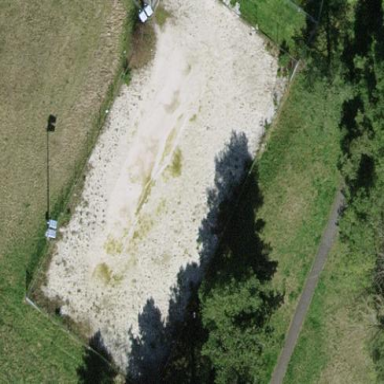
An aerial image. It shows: Sandy pitch designated for beach volleyball.